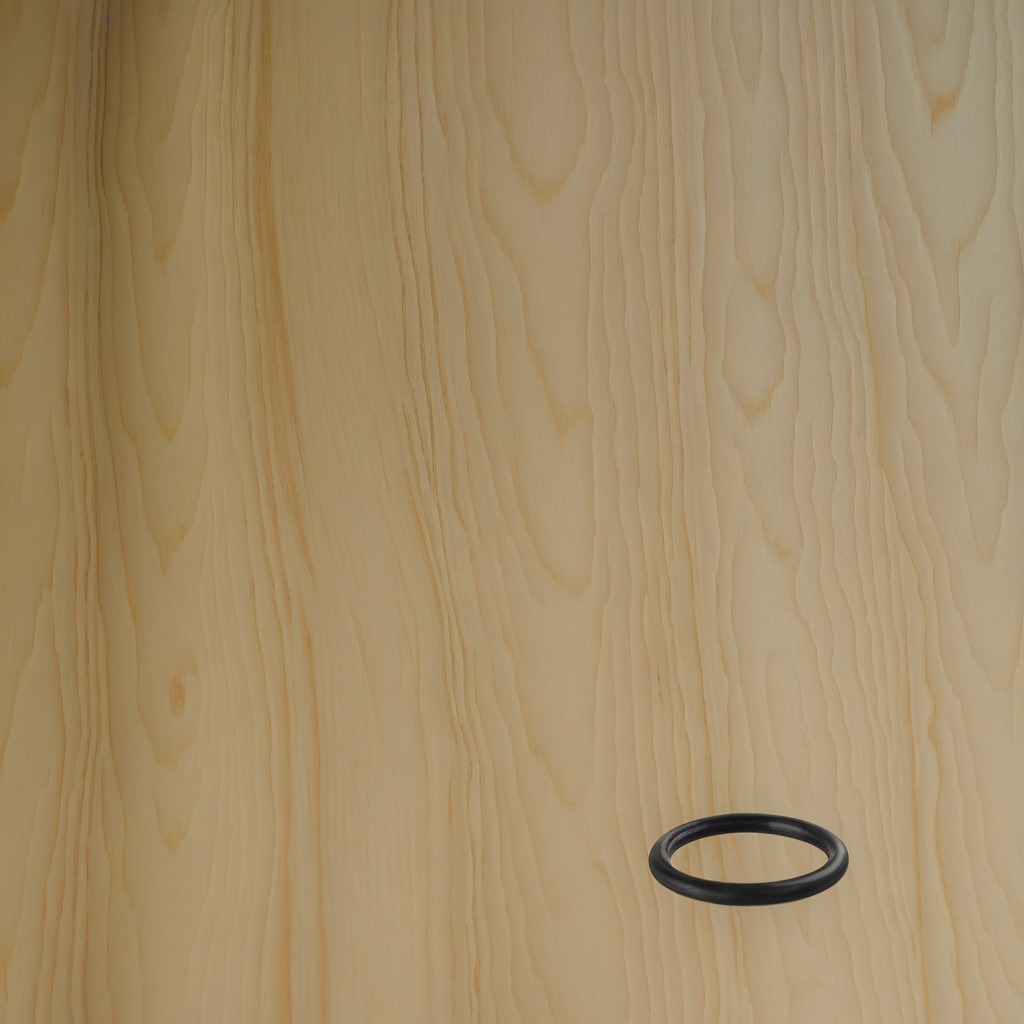
A rubber O-ring lies on the plywood surface in a paint workshop lit by afternoon window light.